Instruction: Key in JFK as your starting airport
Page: home
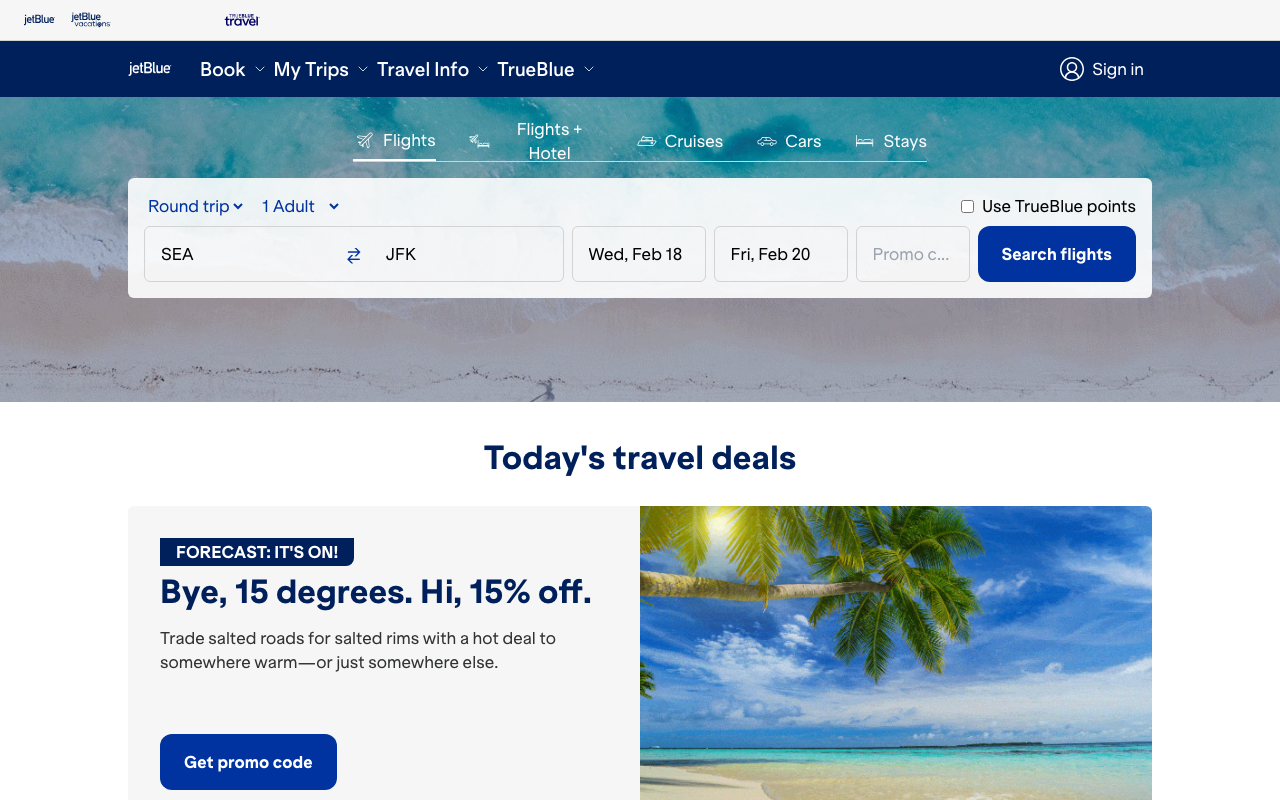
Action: type